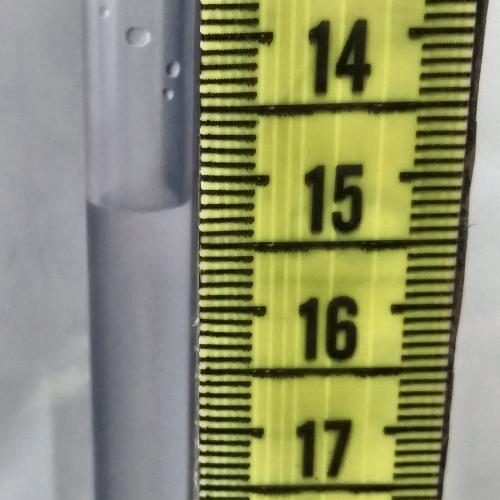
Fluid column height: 15.2 cm